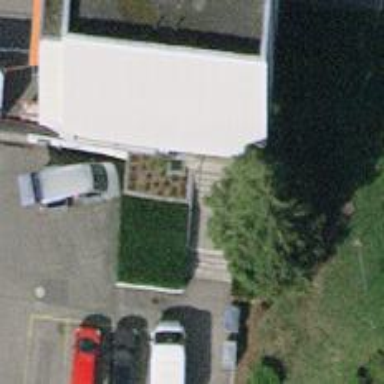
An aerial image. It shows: Set of steps on the road.